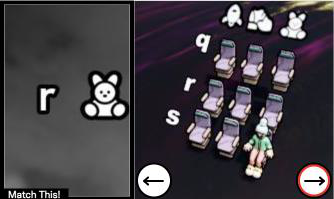
Task: seats
Answer: no